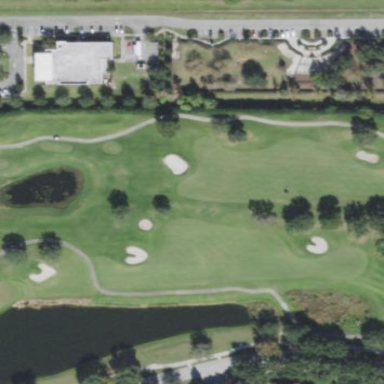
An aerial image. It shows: Area with grass used as rough in golf course.